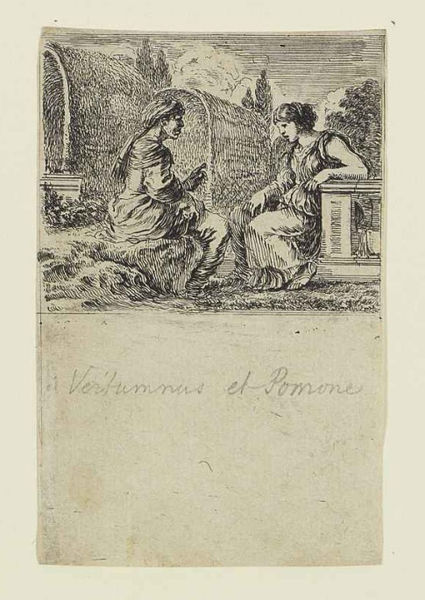
Titel: Jeu de la Mythologie - Vertumnus et Pomone
Künstler: Stefano della Bella
Standort: Karlsruhe
Institution: Staatliche Kunsthalle Karlsruhe
Schlagwörter: baum, berg, dunkel, feder, fuß, gott, hand, himmel, kopf, mann, schatten, umhang, wasser, weiß, wolken, bäume, frauen, landschaft, menschen, mädchen, sitzen, blume, blumen, braun, finger, frau, frisur, grau, hintergrund, kleid, kleider, licht, nase, reden, schwarz, skizze, stroh, szene, säule, säulen, tisch, unterhalten, zeichnung, dame, gras, haus, park, tuch, wiese, wolke, beige, gespräch, alt, jung, alte, arm, arme, dienerin, falten, gesicht, mensch, sockel, stein, steine, gesten, hände, erde, gräser, natur, vögel, brüstung, busch, büsche, gebüsch, hütte, sonne, boden, land, gewand, haare, sitzend, gewänder, paar, personen, blatt, person, pflanzen, locken, renaissance, traurig, wald, garten, zypressen, balkon, schrift, sommer, papier, sitz, bogen, italien, unterhaltung, zwei, heu, afrika, fels, mauer, grafik, graphik, hecke, linien, hütten, schriftzug, bank, französisch, tannen, sprechen, weib, weiber, gesprach, zwei frauen, kopftuch, ernst, inschrift, büste, korb, geländer, sandalen, faltenwurf, podest, junge, nachdenklich, ellenbogen, knie, aufstützen, frühling, striche, tor, bögen, barfuss, schwarze, gang, tusche, antike, geflecht, greis, buch, gestützt, balustrade, linie, draußen, kniee, druck, druckgraphik, lithographie, schnitt, schwarzweiss, druckgrafik, schraffur, radierung, stich, titel, seite, baun, illustration, text, strich, schraffiert, bleistift, allegorie, entwurf, mythologie, göttin, rom, buchdeckel, buchseite, tore, afrikaner, sklave, kartoffel, antik, toga, reise, griechisch, halb, mythos, gedicht, göttinen, abstützen, antikisierend, diskussion, zugewandt, ballustrade, orakel, pavillon, maria, kupferstich, laubengang, turban, gespräche, gezeichnet, laube, handschrift, labyrinth, heimsuchung, verkündigung, sultan, steinbank, historisch, federzeichnung, göttinnen, reiseskizze, gänge, latein, balluster, hecken, umgebung, shcrift, harre, gartne, lesben, baumm, skizziert, ovid, stizen, ätzung, veit, zwei menschen, dialog, metamorphosen, angebetete, wahrsagerin, depp, halbseitig, ausland, belehrung, lauben, gartn, erdscholle, et, e, frau sitzend, azeichnung, sälule, pomone, gewändr, vertumnus, pomona, orakle, veitumnus et-pomone, zypesse, veritumnus, vetumnus, pomena, gespr#ääch, #socke, graohe, strcih, garten stich sitzen, antikenbezug, veritumme, veritummes et pomme, pomme, bäumel, mri, veitummus et pomone, voitummus et pomone, veitumnus